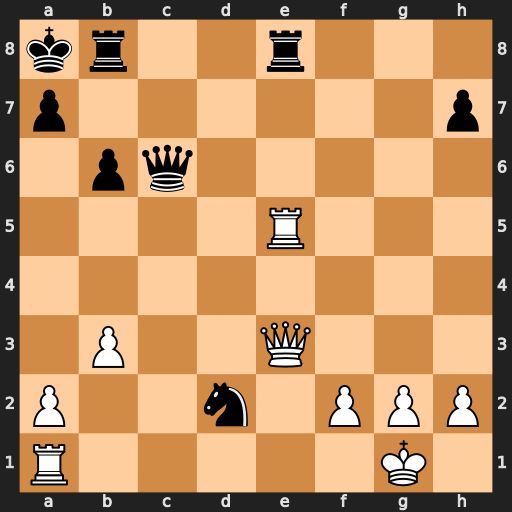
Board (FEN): kr2r3/p6p/1pq5/4R3/8/1P2Q3/P2n1PPP/R5K1
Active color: w
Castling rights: -
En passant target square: -
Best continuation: Rxe8 Rxe8 Qxd2